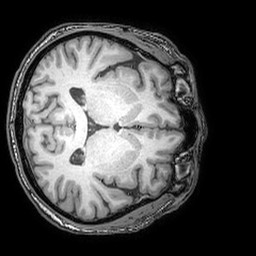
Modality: T1w
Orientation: axial
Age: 48
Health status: ill
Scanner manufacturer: philips
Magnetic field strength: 3 T
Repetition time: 0.007 s
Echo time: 0.0035 s